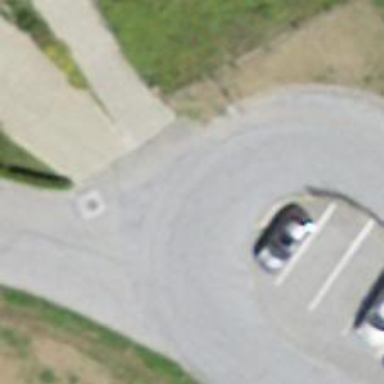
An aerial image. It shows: Asphalt alley road designated as service road.